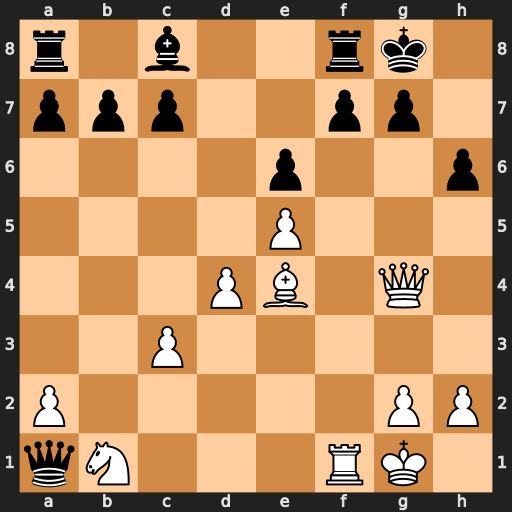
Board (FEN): r1b2rk1/ppp2pp1/4p2p/4P3/3PB1Q1/2P5/P5PP/qN3RK1
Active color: w
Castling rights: -
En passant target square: -
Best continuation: Bd3 Bd7 Qe4 f5 exf6